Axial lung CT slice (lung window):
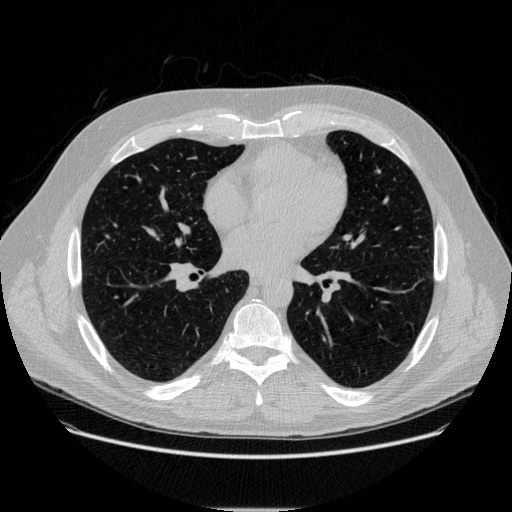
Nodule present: no